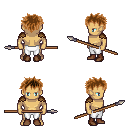
a pixel art fantasy rpg character, male body template, human, tanned skin, leather shoulder armor, white pants, brown bedhead hairstyle, brown shoes, spear, four views (front, back, left, right), 2x2 character sprite sheet, small pixel art, hard edges, no anti-aliasing